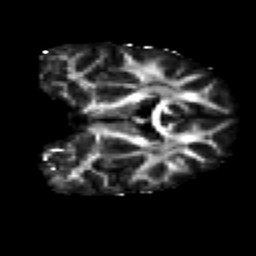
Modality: FA
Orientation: coronal
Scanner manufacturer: ge
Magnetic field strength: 3 T
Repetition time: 7.98 s
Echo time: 0.0701 s